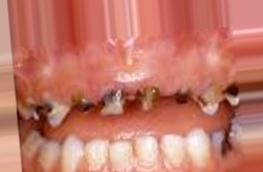
Condition: Caries